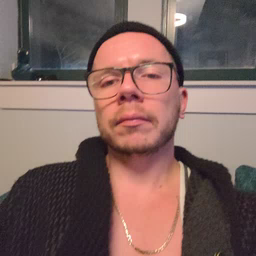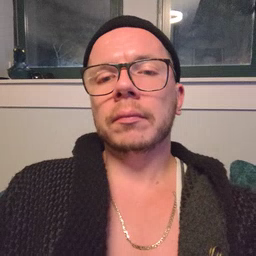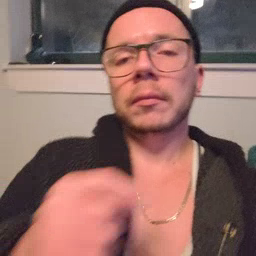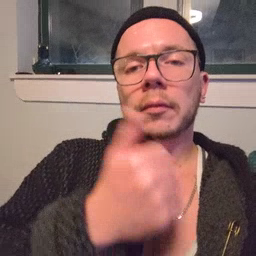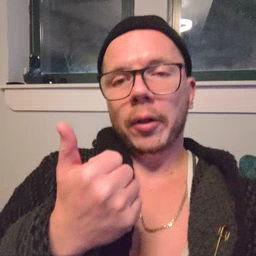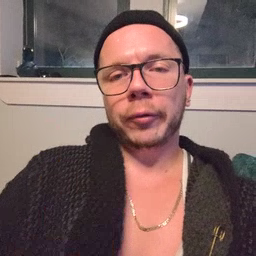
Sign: another